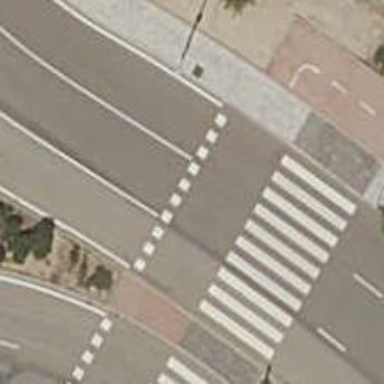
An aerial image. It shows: Cycleway.